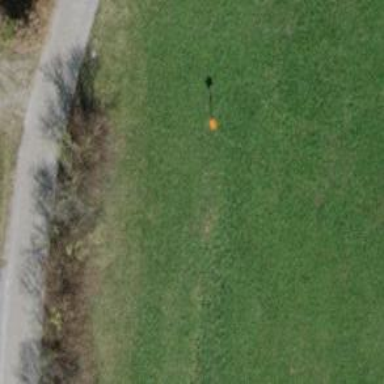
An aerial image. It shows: Aerial marker for pipeline.